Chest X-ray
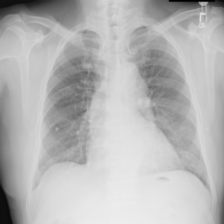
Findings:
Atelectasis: negative
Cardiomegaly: positive
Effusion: positive
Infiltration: negative
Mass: negative
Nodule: negative
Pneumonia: negative
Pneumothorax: negative
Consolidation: negative
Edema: negative
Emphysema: negative
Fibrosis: negative
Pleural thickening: negative
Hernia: negative